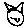
Label: cat